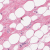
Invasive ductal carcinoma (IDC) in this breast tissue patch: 0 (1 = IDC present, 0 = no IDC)